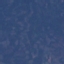
Land use / land cover: HerbaceousVegetation